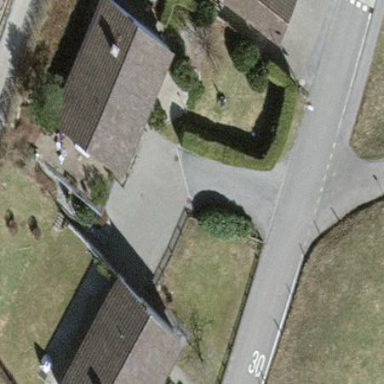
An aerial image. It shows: Simple and straightforward house.